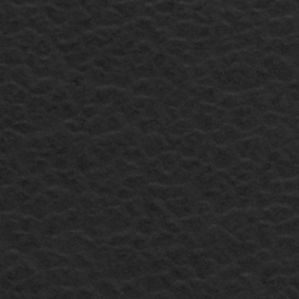
Label: frost